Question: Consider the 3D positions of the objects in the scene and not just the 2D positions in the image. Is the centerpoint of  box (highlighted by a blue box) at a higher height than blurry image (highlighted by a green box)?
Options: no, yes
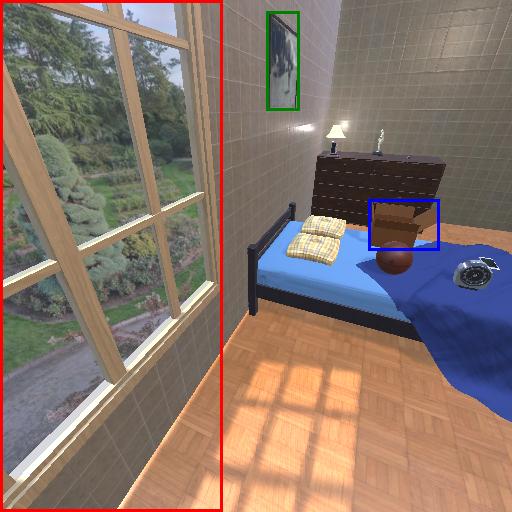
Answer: no